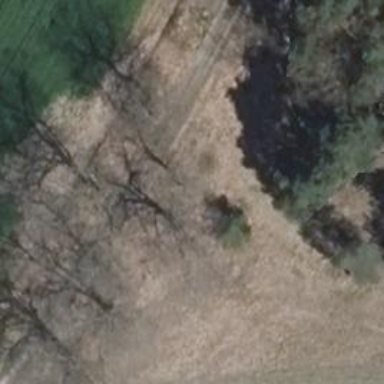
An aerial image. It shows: Row of deciduous broadleaved trees.